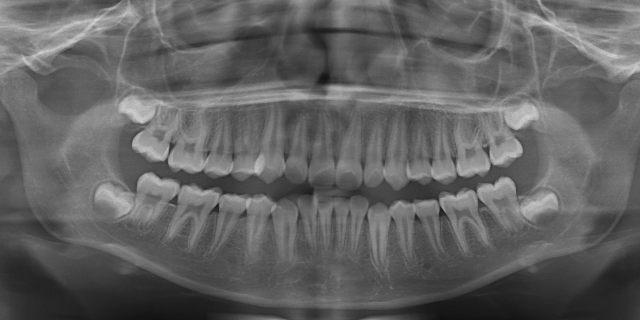
adult